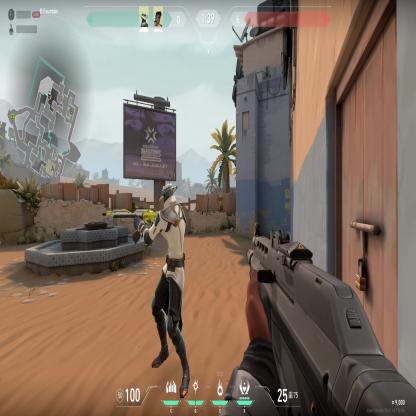
Label: teammate